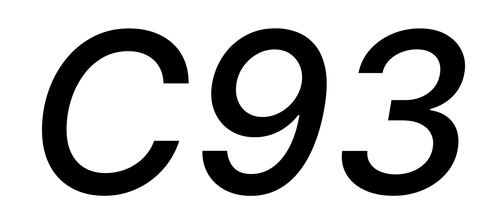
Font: Inter-Italic_Medium_Italic